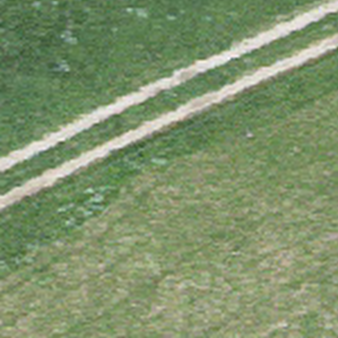
Label: other